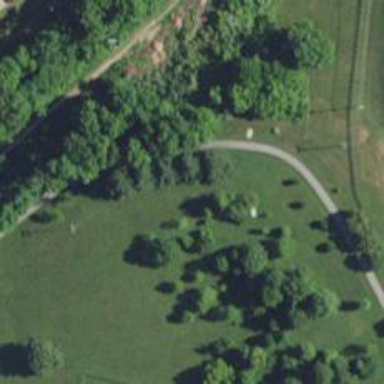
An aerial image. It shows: Disc golf hole.